Question: I've decided to try G1GC on my Eclipse Mars RC3 for JavaEE developers installation, but I observed a very strange behavior:

As you can see it has run almost 700 FULL GCs for the lifecycle of the application, while only 30 minor GCs. Also I noticed that that the minor GCs are executed when the application is under load - usually when it starts and loads a lot of stuff, while it does full GCs when it's idle. (It was idle most of these 11 hours!) I would expect that when the application does nothing there would be no need for GC, or at leas it would be a minor GC. I also monitored the memory consumption of eclipse - during idle time it never incresed to more that 130-140 MB, so this is one more reason why these full GCs look strange.
Here is my eclipse.ini jvm config:
'''
-server
-Xverify:none
-XX:+AggressiveOpts
-XX:+UseG1GC
-XX:MaxGCPauseMillis=100
-XX:+UseStringDeduplication
-XX:+UseCompressedOops
-XX:+UseCompressedClassPointers
-XX:MaxMetaspaceSize=256m
-Xloggc:/home/svetlin/software/eclipse/gc.log
-XX:+PrintGCDetails
-XX:+PrintGCTimeStamps
-XX:+PrintGCDateStamps
-XX:+UseGCLogFileRotation
-XX:NumberOfGCLogFiles=5
-XX:GCLogFileSize=20m
-Xms1g
-Xmx1g
'''
Here is the GC log: <URL>
Java version: OpenJDK 64-Bit Server VM (25.45-b02) for linux-amd64 JRE (1.8.0_45-internal-b14), built on May 17 2015 19:21:01 by "buildd" with gcc 4.9.2
Do you have any idea why G1GC does these full GC when there is obviously not need for GC at all ?
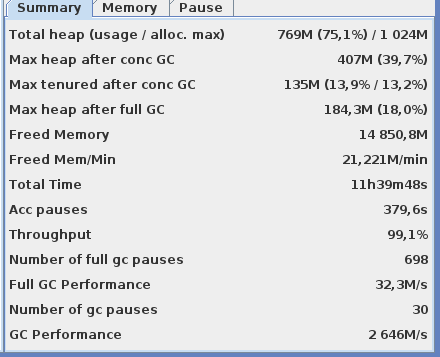
Answer: You are suffering from 'System.gc()' calls as can be seen in your log:
'''
2015-06-14T14:56:23.682+0300: 12790,173: [Full GC (System.gc()) 121M->118M(1024M), 0,<PHONE> secs]
[Eden: 4096,0K(561,0M)->0,0B(561,0M) Survivors: 0,0B->0,0B Heap: 121,7M(1024,0M)->118,2M(1024,0M)], [Metaspace: 135216K->135216K(1177600K)]
[Times: user=0,71 sys=0,00, real=0,45 secs]
2015-06-14T14:57:23.682+0300: 12850,174: [Full GC (System.gc()) 121M->118M(1024M), 0,<PHONE> secs]
[Eden: 3072,0K(561,0M)->0,0B(561,0M) Survivors: 0,0B->0,0B Heap: 121,2M(1024,0M)->118,2M(1024,0M)], [Metaspace: 135216K->135216K(1177600K)]
[Times: user=0,73 sys=0,00, real=0,47 secs]
2015-06-14T14:58:28.684+0300: 12915,175: [Full GC (System.gc()) 169M->118M(1024M), 0,<PHONE> secs]
[Eden: 52,0M(561,0M)->0,0B(561,0M) Survivors: 0,0B->0,0B Heap: 169,9M(1024,0M)->118,8M(1024,0M)], [Metaspace: 135601K->135601K(1177600K)]
[Times: user=0,74 sys=0,00, real=0,49 secs]
'''
The 'System.gc()' calls seem to happen once every minute. Do you run any weird plugins that could cause this?
Otherwise, periodic 'System.gc()' calls are often due to the Java RMI runtime calling them. On older Java versions I think this was done every minute but is now increased to once every hour. Regardless, try setting those properties just to be sure:
'''
-Dsun.rmi.dgc.server.gcInterval=999999999
-Dsun.rmi.dgc.client.gcInterval=999999999
'''
as JVM options.